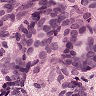
Metastatic tissue present: yes